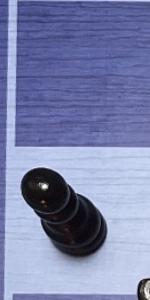
Label: Pawn_Black